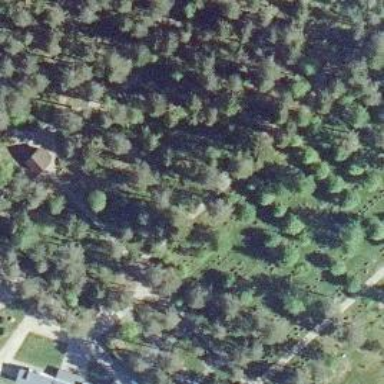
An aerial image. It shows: Cemetery.